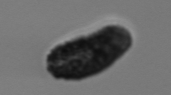
Label: Pseudochattonella_farcimen